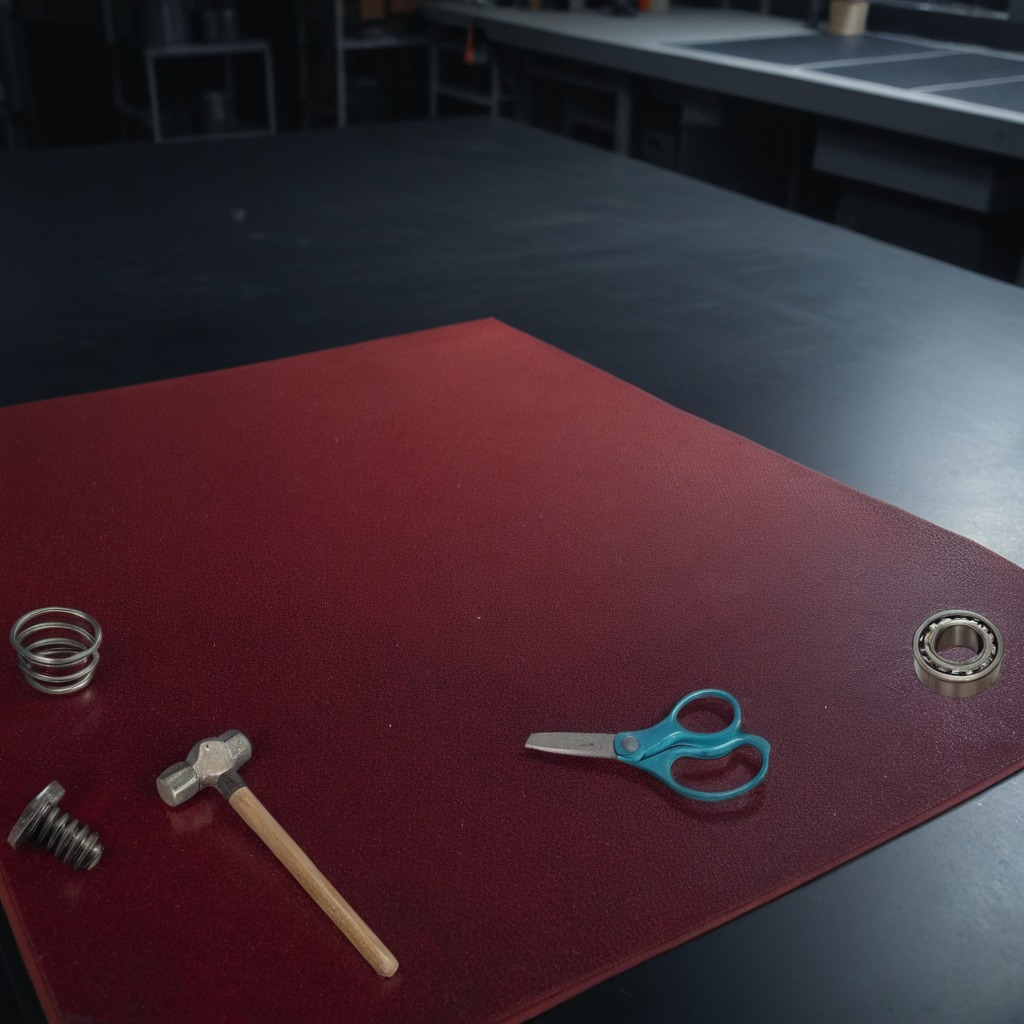
A ball bearing, a machine screw, a hammer, a coiled metal spring, and a pair of scissors are lying on a clean granite tabletop.